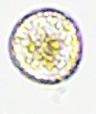
Label: Coscinodiscus